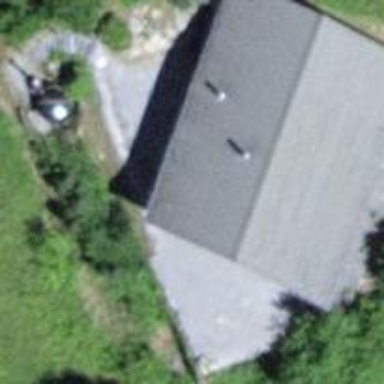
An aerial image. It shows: Cabin is depicted in the image.